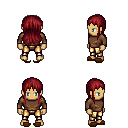
a pixel art fantasy rpg character, male body template, human, tanned skin, brown long-sleeve shirt, gold greaves, brunette unkempt hairstyle, brown slippers, four views (front, back, left, right), 2x2 character sprite sheet, small pixel art, hard edges, no anti-aliasing